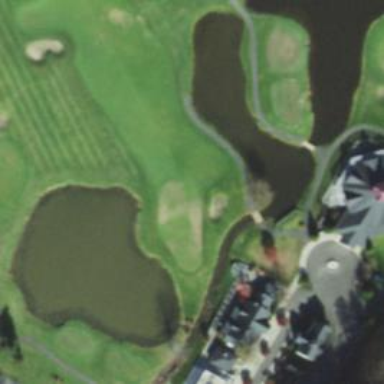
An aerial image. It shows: Bridge over path used as golf cartpath.